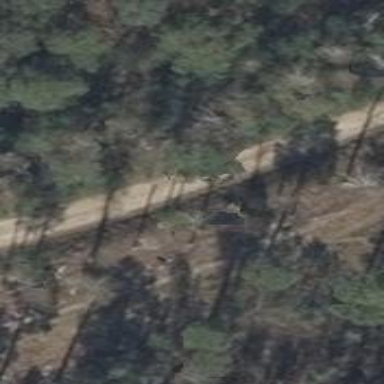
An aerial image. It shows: Abandoned railway with historical significance.